Frequency: 65000
Velocity: 0,2015
Power: 40,9
Pulse duration: 0,0000001
Pass count: 1
Magnification: 10
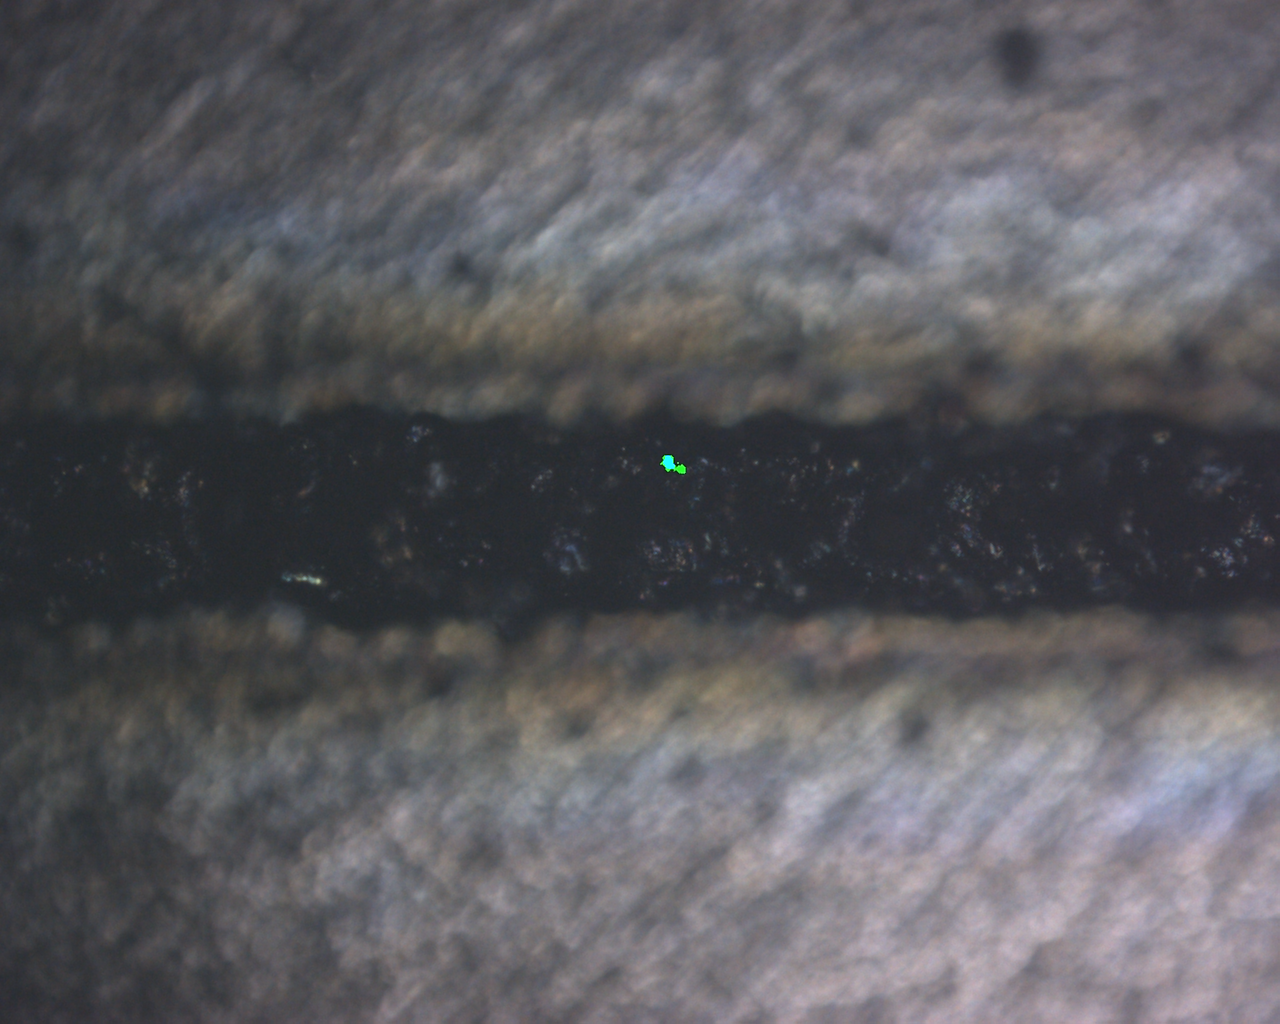
Measured width: 122.628
Other width: 90.2432